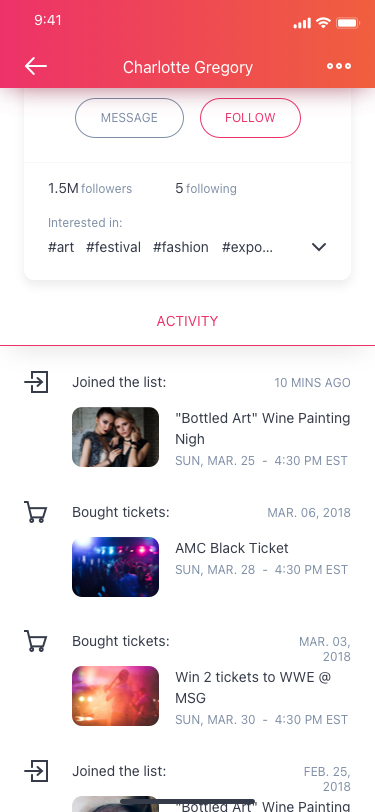
Text in this UI design:
Charlotte Gregory
Manhattan, NY
FOLLOW
MESSAGE
1.5M
followers
5
following
#art
#festival
#fashion
#expo…
Interested in:
Joined the list:
10 mins ago
"Bottled Art" Wine Painting Nigh
SUN, MAR. 25  -  4:30 PM EST
Joined the list:
Feb. 25, 2018
"Bottled Art" Wine Painting Nigh
Bought tickets:
Mar. 06, 2018
AMC Black Ticket
SUN, MAR. 28  -  4:30 PM EST
Bought tickets:
Mar. 03, 2018
Win 2 tickets to WWE @ MSG
SUN, MAR. 30  -  4:30 PM EST
ACTIVITY